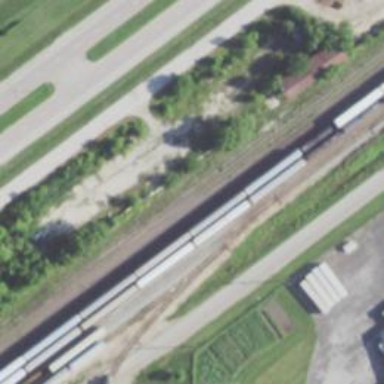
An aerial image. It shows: Railway siding with rails.